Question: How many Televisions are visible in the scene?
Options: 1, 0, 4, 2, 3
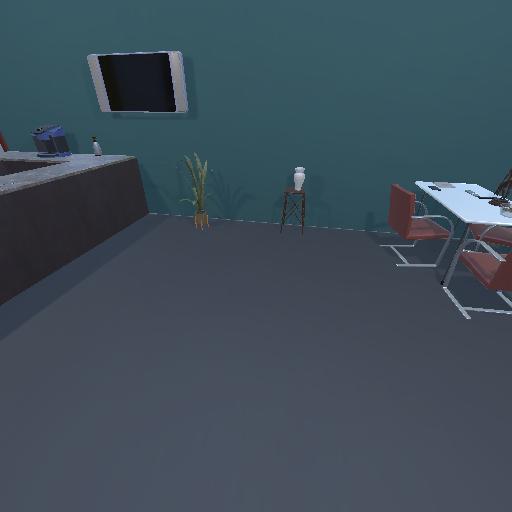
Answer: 1